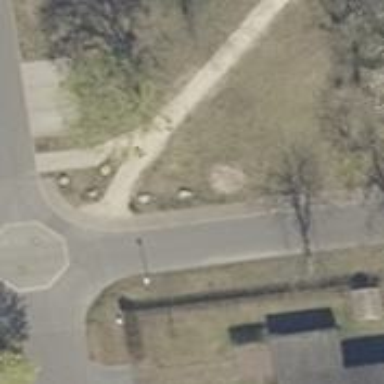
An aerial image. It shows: Compacted footway.